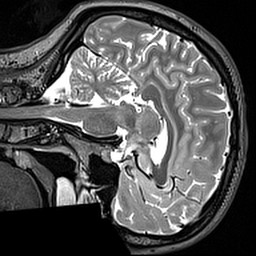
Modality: T2w
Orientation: sagittal
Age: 28
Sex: female
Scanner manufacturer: siemens
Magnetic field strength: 3 T
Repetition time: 3.2 s
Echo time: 0.567 s